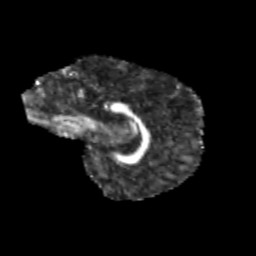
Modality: FA
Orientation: sagittal
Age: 10
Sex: female
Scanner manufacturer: siemens
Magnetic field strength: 3 T
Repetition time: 3.8 s
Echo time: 0.07 s